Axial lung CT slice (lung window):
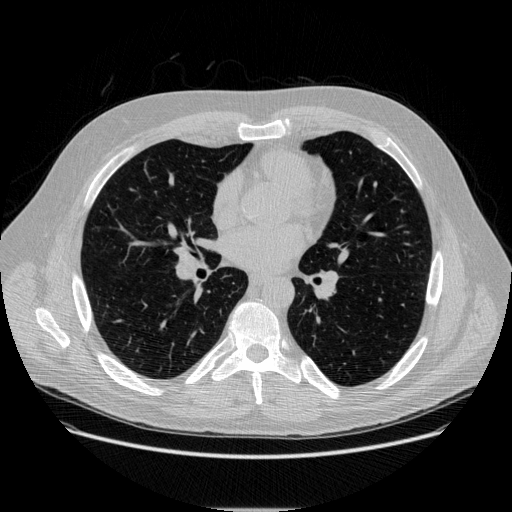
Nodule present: no